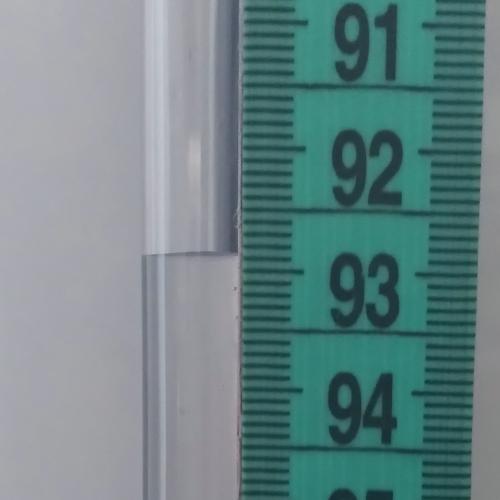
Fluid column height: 92.9 cm